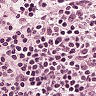
Metastatic tissue present: no